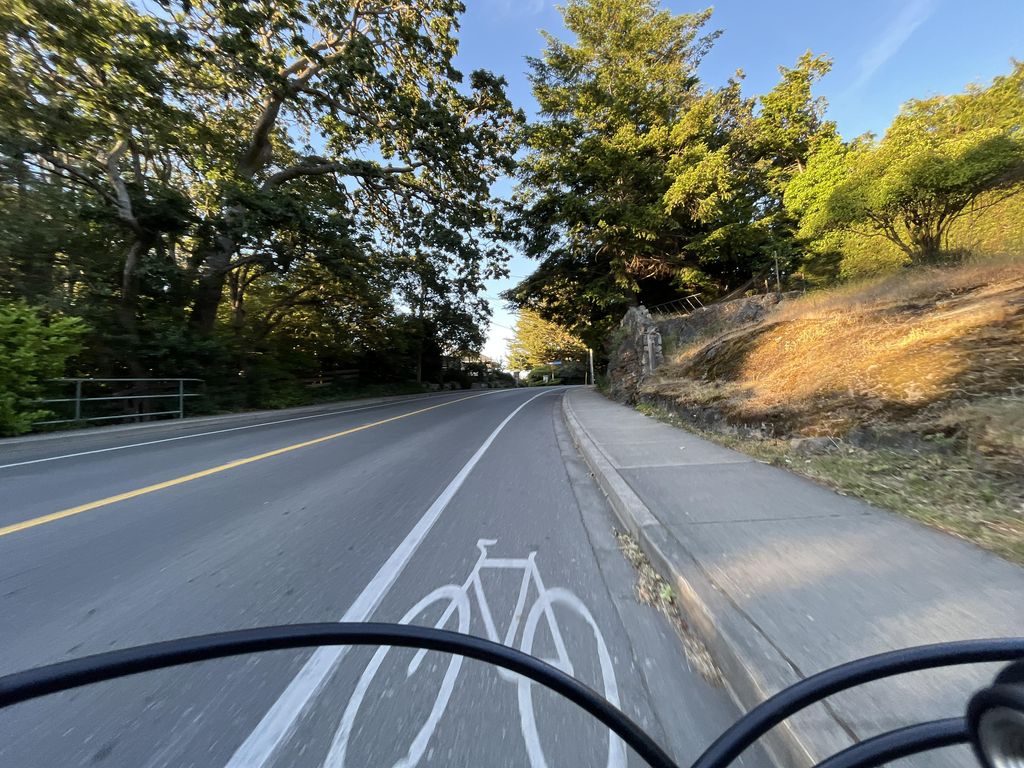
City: victoria